Question: My Issues is as follows:
I'm trying to graph two data sets (One is in Feet and one is in degrees) in such a way that they can be compared (they do share a common x-axis value).
As you can see my data seems to be interlaced correctly but I'm having trouble getting the yAxises to behave as I'd like. I would like the X-Axis Max/Min to actually line up with both Y-Axises. My code is as follows:
'''
- (void)initPlot {
[self loadCoreData];
[self configureHost];
[self configureGraph];
[self configurePlots];
[self configureAxes];
}
- (void)configureHost {
self.hostView = [(CPTGraphHostingView *) [CPTGraphHostingView alloc] initWithFrame:self.view.bounds];
self.hostView.allowPinchScaling = YES;
[self.view addSubview:self.hostView];
}
- (void)configureGraph {
// 1 - Create the graph
CPTGraph *graph = [[CPTXYGraph alloc] initWithFrame:self.hostView.bounds];
[graph applyTheme:[CPTTheme themeNamed:kCPTDarkGradientTheme]];
self.hostView.hostedGraph = graph;
// 2 - Set graph title
NSString *title = [NSString stringWithFormat:@"Altitude Plot [%@ to %@]", self.flightRecording.originAirport, self.flightRecording.destinationAirport];
graph.title = title;
// 3 - Create and set text style
CPTMutableTextStyle *titleStyle = [CPTMutableTextStyle textStyle];
titleStyle.color = [CPTColor whiteColor];
titleStyle.fontName = @"Helvetica-Bold";
titleStyle.fontSize = 16.0f;
graph.titleTextStyle = titleStyle;
graph.titlePlotAreaFrameAnchor = CPTRectAnchorTop;
graph.titleDisplacement = CGPointMake(0.0f, -20.0f);
// 4 - Set padding for plot area
float padding = 10.0f;
[graph.plotAreaFrame setPaddingLeft:padding];
[graph.plotAreaFrame setPaddingBottom:50.0f];
[graph.plotAreaFrame setPaddingRight:padding];
[graph.plotAreaFrame setPaddingTop:padding];
// 5 - Enable user interactions for plot space
altSpace= (CPTXYPlotSpace *) graph.defaultPlotSpace;
altSpace.allowsUserInteraction = NO;
rollSpace = [[CPTXYPlotSpace alloc] init];
rollSpace.allowsUserInteraction = NO;
[self.hostView.hostedGraph addPlotSpace:rollSpace];
//
// pitchSpace = [[CPTXYPlotSpace alloc] init];
// pitchSpace.allowsUserInteraction = NO;
// [self.hostView.hostedGraph addPlotSpace:pitchSpace];
//
//
// slipSpace = [[CPTXYPlotSpace alloc] init];
// slipSpace.allowsUserInteraction = NO;
// [self.hostView.hostedGraph addPlotSpace:slipSpace];
//
//
// gSpace = [[CPTXYPlotSpace alloc] init];
// gSpace.allowsUserInteraction = NO;
// [self.hostView.hostedGraph addPlotSpace:gSpace];
}
- (void)configurePlots {
// 1 - Get graph and plot space
CPTGraph *graph = self.hostView.hostedGraph;
// 2 - Create the three plots
// Custom AHRS Plot
CPTScatterPlot *ahrsAltPlot = [[CPTScatterPlot alloc] init];
ahrsAltPlot.dataSource = self;
ahrsAltPlot.identifier = @"AHRSALT";
CPTColor *ahrsAltColor = [CPTColor yellowColor];
[graph addPlot:ahrsAltPlot toPlotSpace:altSpace];
CPTScatterPlot *rollPlot = [[CPTScatterPlot alloc] init];
rollPlot.dataSource = self;
rollPlot.identifier = @"ROLL";
CPTColor *rollColor = [CPTColor greenColor];
[graph addPlot:rollPlot toPlotSpace:rollSpace];
// 3 - Set up plot space
CPTMutablePlotRange *xRange = [altSpace.xRange mutableCopy];
xRange=[CPTMutablePlotRange plotRangeWithLocation:CPTDecimalFromFloat(0.0f ) length:CPTDecimalFromFloat(maxEpoch + 300.0f )];
// [xRange expandRangeByFactor:CPTDecimalFromCGFloat(1.1f)];
altSpace.xRange = xRange;
CPTMutablePlotRange *yRange = [altSpace.yRange mutableCopy];
yRange = [CPTMutablePlotRange plotRangeWithLocation:CPTDecimalFromFloat(0.0f) length:CPTDecimalFromFloat(maxAlt)];
[yRange expandRangeByFactor:CPTDecimalFromCGFloat(1.2f)];
altSpace.yRange = yRange;
rollSpace.xRange = xRange;
CPTMutablePlotRange *yRangeRoll =[CPTMutablePlotRange plotRangeWithLocation:CPTDecimalFromFloat(0 ) length:CPTDecimalFromFloat(40 )];
[yRangeRoll expandRangeByFactor:CPTDecimalFromCGFloat(1.2f)];
rollSpace.yRange = yRangeRoll;
[altSpace scaleToFitPlots:[NSArray arrayWithObjects:ahrsAltPlot, nil] ];
[rollSpace scaleToFitPlots:[NSArray arrayWithObjects:rollPlot, nil] ];
[rollSpace setYRange:yRangeRoll];
// 4 - Create styles and symbols
// AHRS Style
CPTMutableLineStyle *ahrsLineStyle = [ahrsAltPlot.dataLineStyle mutableCopy];
ahrsLineStyle.lineWidth = 2.5;
ahrsLineStyle.lineColor = [CPTColor blueColor];
ahrsAltPlot.dataLineStyle = ahrsLineStyle;
}
- (void)configureAxes {
// 1 - Create styles
CPTMutableTextStyle *axisTitleStyle = [CPTMutableTextStyle textStyle];
axisTitleStyle.color = [CPTColor whiteColor];
axisTitleStyle.fontName = @"Helvetica-Bold";
axisTitleStyle.fontSize = 12.0f;
CPTMutableLineStyle *axisLineStyle = [CPTMutableLineStyle lineStyle];
axisLineStyle.lineWidth = 2.0f;
axisLineStyle.lineColor = [CPTColor whiteColor];
CPTMutableTextStyle *axisTextStyle = [[CPTMutableTextStyle alloc] init];
axisTextStyle.color = [CPTColor whiteColor];
axisTextStyle.fontName = @"Helvetica-Bold";
axisTextStyle.fontSize = 11.0f;
CPTMutableLineStyle *tickLineStyle = [CPTMutableLineStyle lineStyle];
tickLineStyle.lineColor = [CPTColor whiteColor];
tickLineStyle.lineWidth = 2.0f;
CPTMutableLineStyle *gridLineStyle = [CPTMutableLineStyle lineStyle];
tickLineStyle.lineColor = [CPTColor blackColor];
tickLineStyle.lineWidth = 1.0f;
// 2 - Get axis set
CPTXYAxisSet *axisSet = (CPTXYAxisSet *) self.hostView.hostedGraph.axisSet;
// 3 - Configure x-axis
CPTAxis *x = axisSet.xAxis;
x.title = @"Flight Time";
x.titleTextStyle = axisTitleStyle;
x.titleOffset = 15.0f;
x.axisLineStyle = axisLineStyle;
x.labelingPolicy = CPTAxisLabelingPolicyNone;
x.labelTextStyle = axisTextStyle;
x.majorTickLineStyle = axisLineStyle;
x.majorTickLength = 4.0f;
x.tickDirection = CPTSignNegative;
NSMutableSet *xLabels = [NSMutableSet new];
NSMutableSet *xLocations = [NSMutableSet new];
NSInteger i = 0;
for (i; i < maxEpoch; i += 600) {
int hour = i / (68 * 60);
int min = i / 60;
CPTAxisLabel *label = [[CPTAxisLabel alloc] initWithText:[NSString stringWithFormat:@"%02d:%02d", hour, min] textStyle:x.labelTextStyle];
CGFloat location = i++;
label.tickLocation = CPTDecimalFromCGFloat(location);
label.offset = x.majorTickLength;
if (label) {
[xLabels addObject:label];
[xLocations addObject:[NSNumber numberWithInteger:i]];
}
}
x.axisLabels = xLabels;
x.majorTickLocations = xLocations;
// 4 - Configure y-axis
CPTAxis *y = axisSet.yAxis;
y.title = @"Altitude in Feet";
y.titleTextStyle = axisTitleStyle;
y.titleOffset = 20.0f;
y.axisLineStyle = axisLineStyle;
y.majorGridLineStyle = gridLineStyle;
y.labelingPolicy = CPTAxisLabelingPolicyNone;
y.labelTextStyle = axisTextStyle;
y.labelOffset = 21.0f;
y.majorTickLineStyle = axisLineStyle;
y.majorTickLength = 20.0f;
y.minorTickLength = 10.0f;
y.tickDirection = CPTSignNegative;
// Axis #2
CPTXYAxis *yRoll = [[CPTXYAxis alloc] init];
yRoll.title = @"Degrees";
// Styling
yRoll.titleTextStyle = axisTitleStyle;
yRoll.labelTextStyle = axisTextStyle;
yRoll.axisLineStyle = axisLineStyle;
yRoll.majorTickLineStyle = axisLineStyle;
yRoll.plotSpace = rollSpace;
yRoll.delegate = self;
yRoll.labelingPolicy = CPTAxisLabelingPolicyNone;
yRoll.coordinate = CPTCoordinateY;
yRoll.tickDirection = CPTSignNone;
yRoll.separateLayers = NO;
yRoll.tickDirection = CPTSignNegative;
yRoll.labelOffset = 21.0f;
yRoll.axisConstraints = [CPTConstraints constraintWithLowerOffset:40.0];
yRoll.orthogonalCoordinateDecimal = CPTDecimalFromFloat(0.0f);
NSMutableSet *rollLabels = [NSMutableSet new];
NSMutableSet *rollLocations = [NSMutableSet new];
for (int i =0; i <= 40; i+= 5) {
CPTAxisLabel *label = [[CPTAxisLabel alloc] initWithText:[NSString stringWithFormat:@"%02d@", (i - 20)] textStyle:yRoll.labelTextStyle];
CGFloat location = i;
label.tickLocation = CPTDecimalFromCGFloat(location);
label.offset = -16.0f;
if (label) {
[rollLabels addObject:label];
[rollLocations addObject:[NSNumber numberWithInteger:i]];
}
}
yRoll.axisLabels = rollLabels;
yRoll.majorTickLocations = rollLocations;
NSInteger majorIncrement = 500;
NSInteger minorIncrement = 100;
CGFloat yMax = maxAlt; // should determine dynamically based on max price
NSMutableSet *yLabels = [NSMutableSet set];
NSMutableSet *yMajorLocations = [NSMutableSet set];
NSMutableSet *yMinorLocations = [NSMutableSet set];
for (NSInteger j = minorIncrement; j <= yMax; j += minorIncrement) {
NSUInteger mod = j % majorIncrement;
if (mod == 0) {
CPTAxisLabel *label = [[CPTAxisLabel alloc] initWithText:[NSString stringWithFormat:@"%i ft", j] textStyle:y.labelTextStyle];
NSDecimal location = CPTDecimalFromInteger(j);
label.tickLocation = location;
label.offset = -y.majorTickLength - y.labelOffset;
if (label) {
[yLabels addObject:label];
}
[yMajorLocations addObject:[NSDecimalNumber decimalNumberWithDecimal:location]];
} else {
[yMinorLocations addObject:[NSDecimalNumber decimalNumberWithDecimal:CPTDecimalFromInteger(j)]];
}
}
// Position the y2 axis
// y2.axisConstraints = [CPTConstraints constraintWithUpperOffset:40.0];
axisSet.yAxis.axisConstraints = [CPTConstraints constraintWithUpperOffset:40.0];
y.axisLabels = yLabels;
y.majorTickLocations = yMajorLocations;
y.minorTickLocations = yMinorLocations;
self.hostView.hostedGraph.axisSet.axes = [NSArray arrayWithObjects:x,y,yRoll,nil];
// Position floating YAxis
// y2.axisConstraints = [CPTConstraints constraintWithUpperOffset:150.0];
}
'''

EDIT::
I tried adding the following lines and they did nothing either
'''
y.orthogonalCoordinateDecimal = CPTDecimalFromFloat(0.0f);
x.orthogonalCoordinateDecimal = CPTDecimalFromFloat(0.0f);
'''
I seem to be making progress actually: It appears that if I remove
'''
yAxis2.axisConstraints = [CPTConstraints constraintWithLowerOffset:40.0];
'''
Then my axis actually seems to pin to the x-axis (although its off the screen) now but its a start.
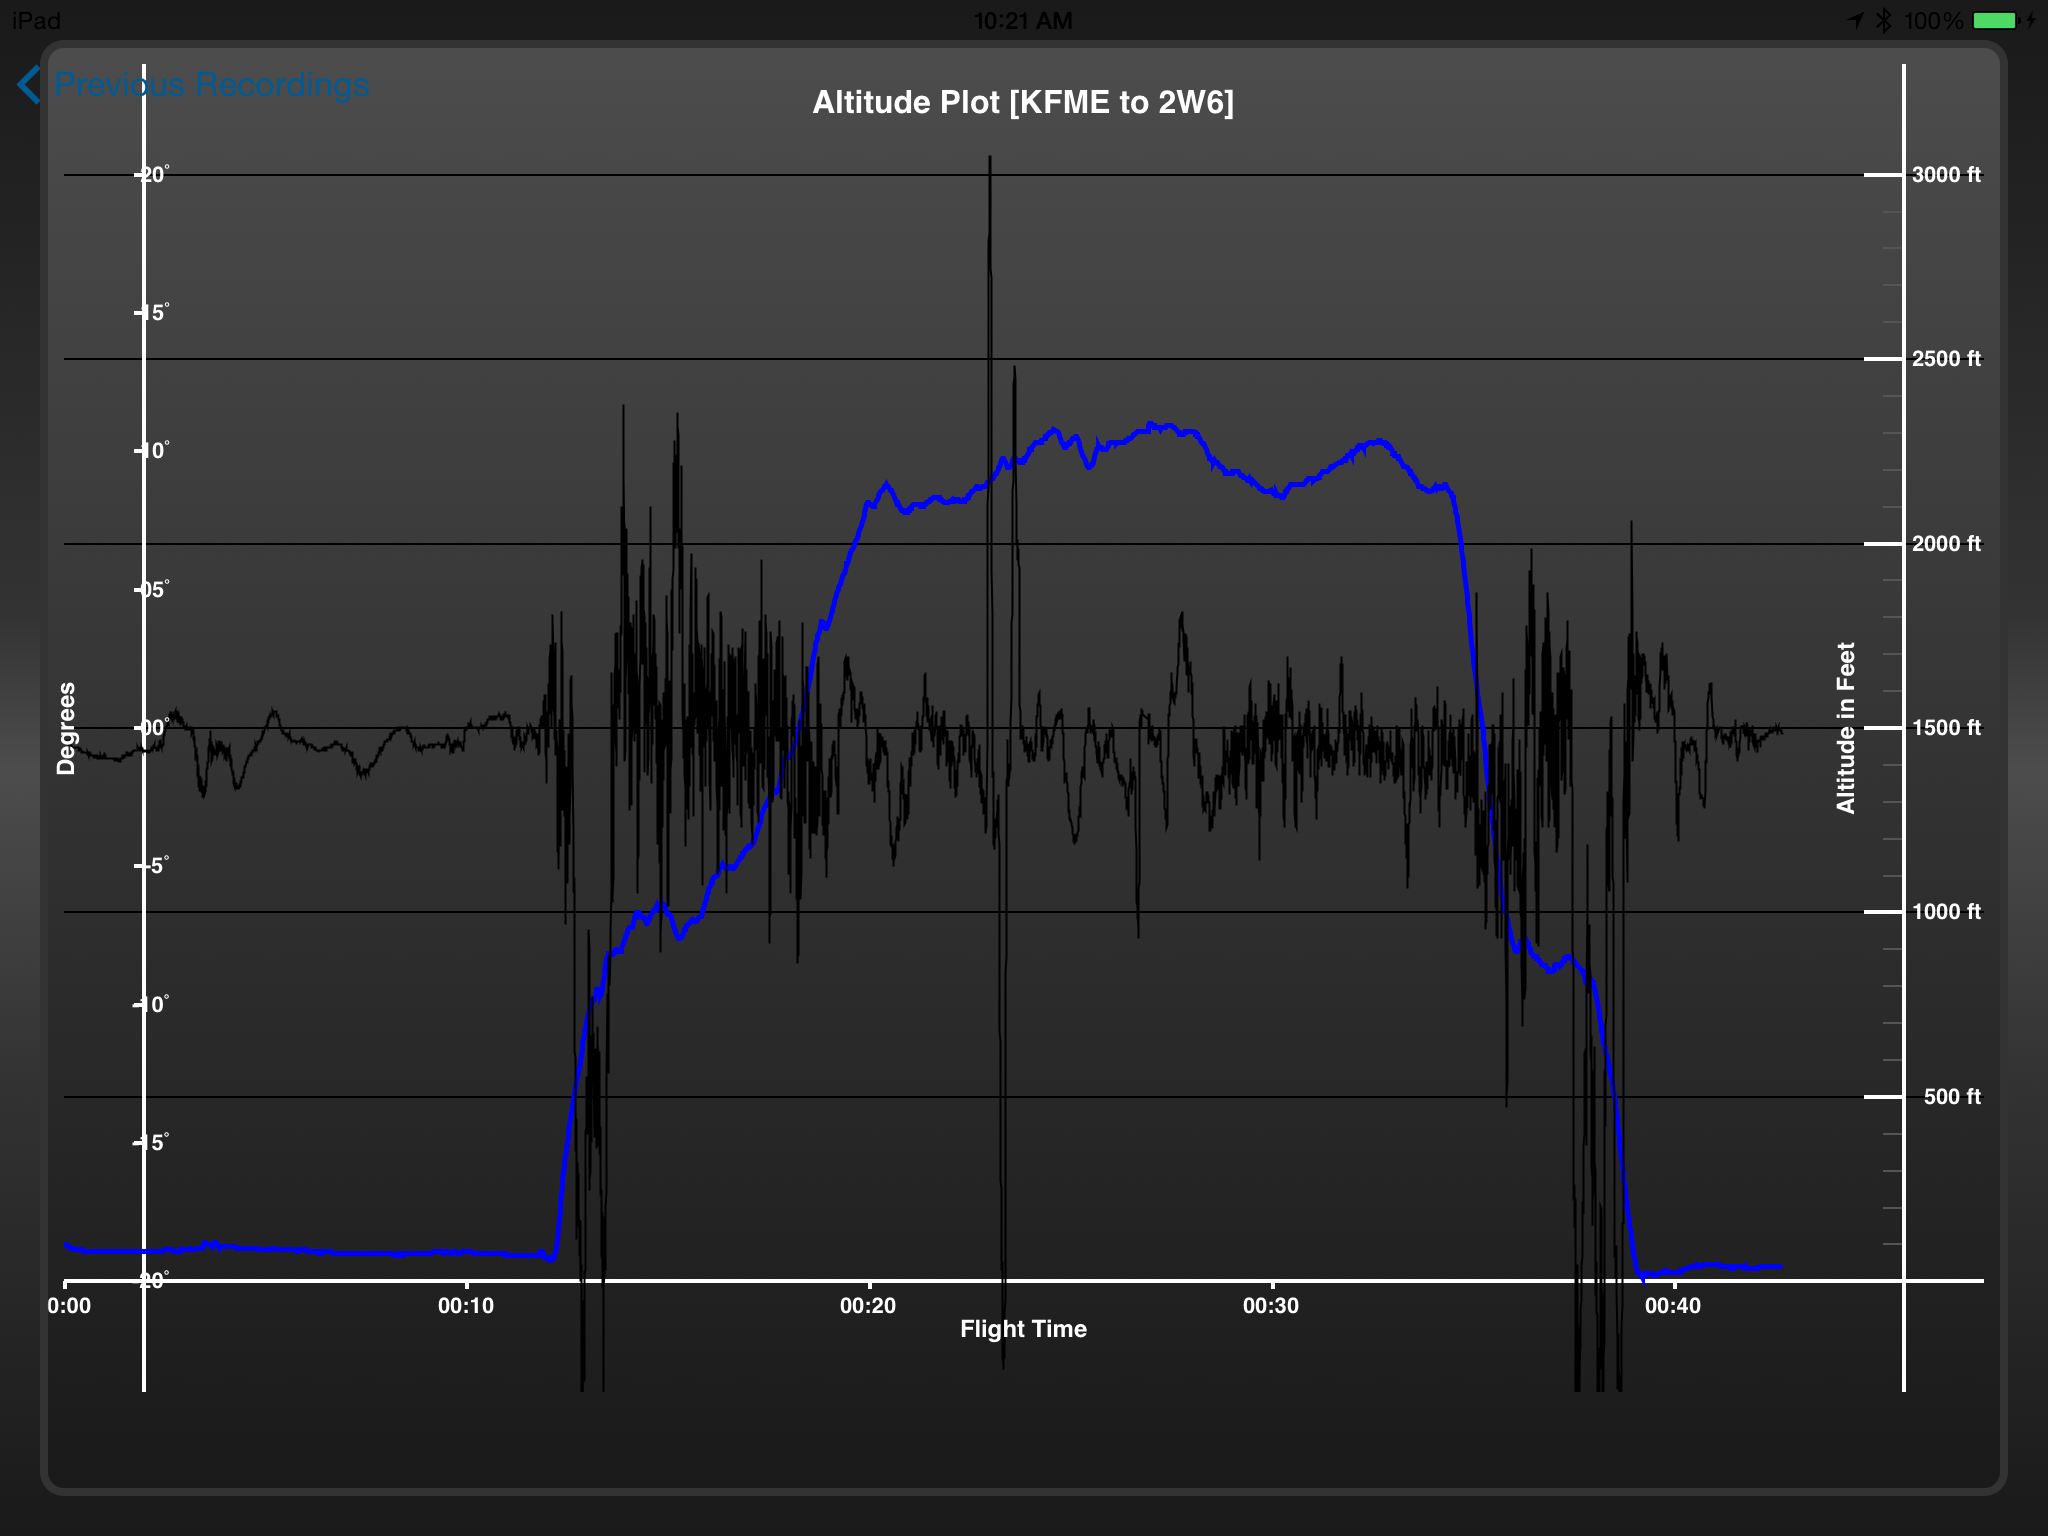
Answer: Problem Solved:
I had some conflicting directives going on.
In order to achieve what I needed I had to use the two calls:
'''
yAxis2.orthogonalCoordinateDecimal = CPTDecimalFromFloat(0.0f);
y.orthogonalCoordinateDecimal = CPTDecimalFromFloat(maxEpoch); // maximum X value
x.orthogonalCoordinateDecimal = CPTDecimalFromFloat(0.0f);
'''
Then in order to make sure everything could be seen correctly I had to play with the padding values:
'''
float padding = 50.0f;
[graph.plotAreaFrame setPaddingLeft:padding];
[graph.plotAreaFrame setPaddingBottom:50.0f];
[graph.plotAreaFrame setPaddingRight:padding];
[graph.plotAreaFrame setPaddingTop:padding];
'''
And I had to remove all the constraints that were messing with things:
'''
// yAxis2.axisConstraints = [CPTConstraints constraintWithLowerOffset:40.0];
// y.axisConstraints = [CPTConstraints constraintWithUpperOffset:150.0];
'''